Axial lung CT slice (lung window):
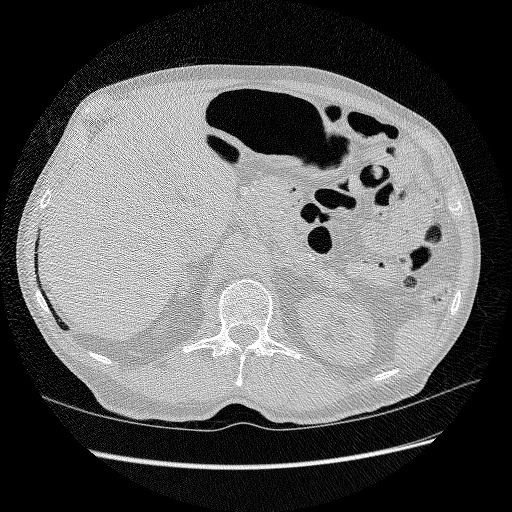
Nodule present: no